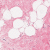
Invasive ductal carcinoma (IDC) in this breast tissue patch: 0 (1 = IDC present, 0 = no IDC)